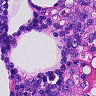
Metastatic tissue present: no